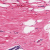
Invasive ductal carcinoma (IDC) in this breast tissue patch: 0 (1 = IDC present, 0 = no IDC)